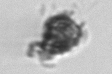
Label: Syracosphaera_pulchra